Interaction volume radius: 10 \u00c5
Interaction volume height: 10 \u00c5
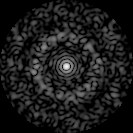
Disorder parameter: 0.8335